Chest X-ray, PA view. Patient: 49 years old, sex M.
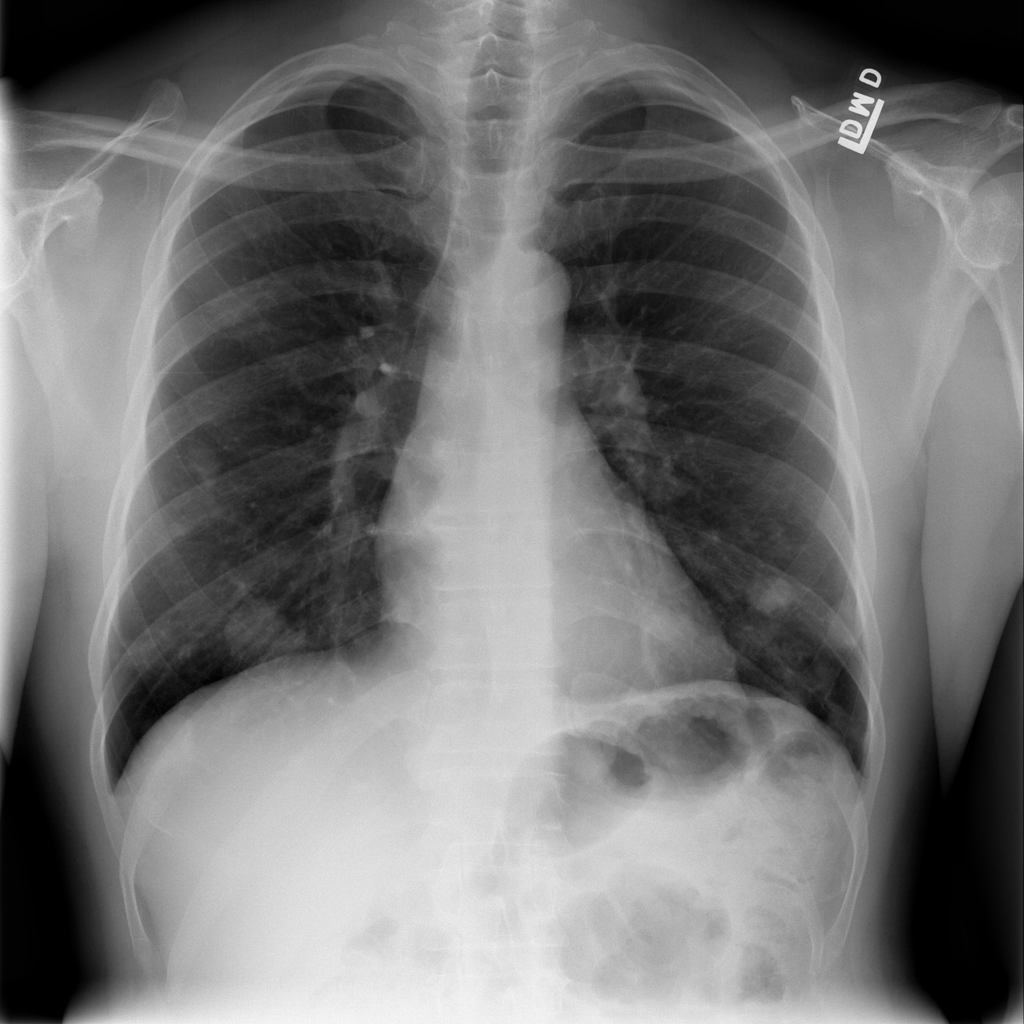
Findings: No Finding